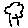
Label: tree